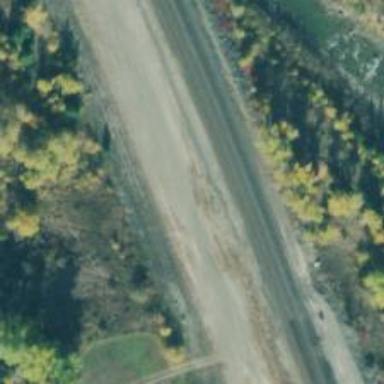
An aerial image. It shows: Railway siding with rails.